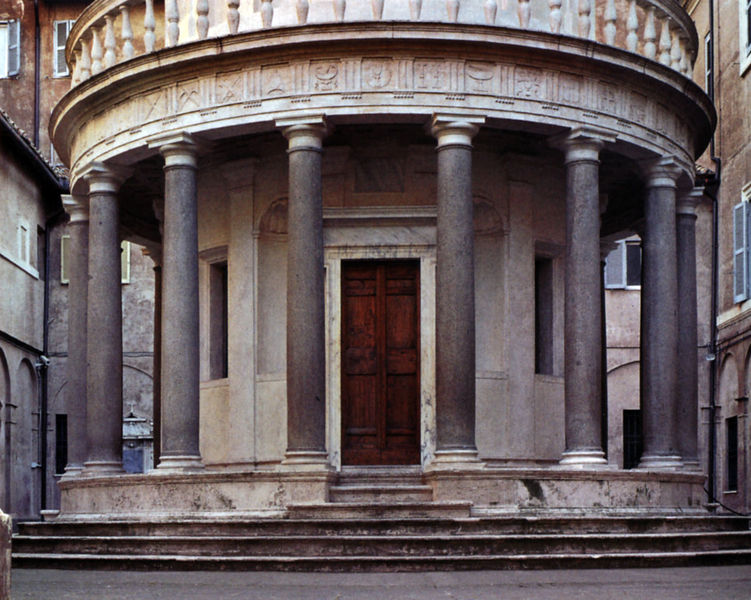
Titel: Tempietto bei S. Pietro in Montorio
Künstler: Donato Bramante
Standort: Rom, S. Pietro in Montorio, Tempietto (EU - I - Latium)
Schlagwörter: stadt, braun, fenster, holz, marmor, schmuck, säule, säulen, tür, gebäude, haus, architektur, barock, sockel, stein, häuser, kirche, klassizismus, fensterläden, rund, schalen, balkon, relief, ansicht, fassade, fassaden, italien, pilaster, treppe, ornamente, stuck, geländer, stufen, plinthe, tor, foto, fotografie, bögen, eingang, nische, umgang, balustrade, architrav, kapitelle, kapitell, fries, portal, farbfoto, kapelle, tempel, basis, dorisch, klassisch, gebälk, cella, rondell, rotunde, rundbau, rotonde, oxford, 1560, ballustrage, shcaft